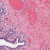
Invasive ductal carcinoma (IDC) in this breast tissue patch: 0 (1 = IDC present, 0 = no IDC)